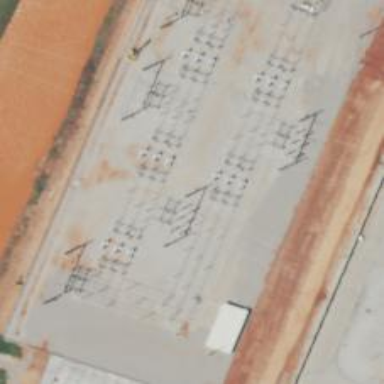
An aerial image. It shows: Switch for power supply.